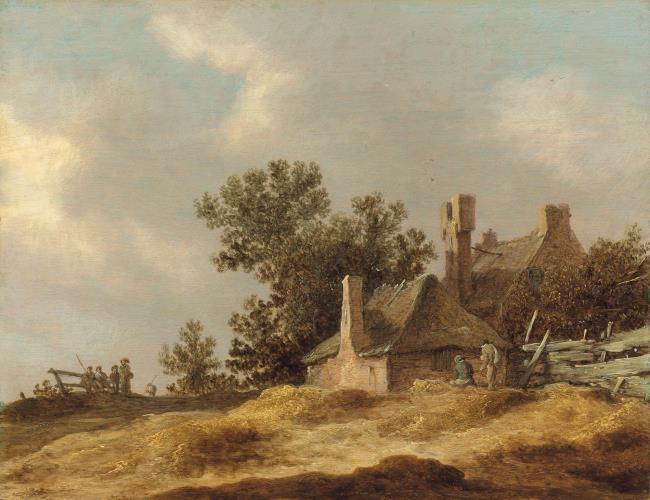
Title: Dunescape with a cottage
Artist: Jan van Goyen
Earliest date: 1625
Latest date: 1635
Genre: painting
Iconography: Pomander
Keywords: dune landscape, farm, rail fence, chimney